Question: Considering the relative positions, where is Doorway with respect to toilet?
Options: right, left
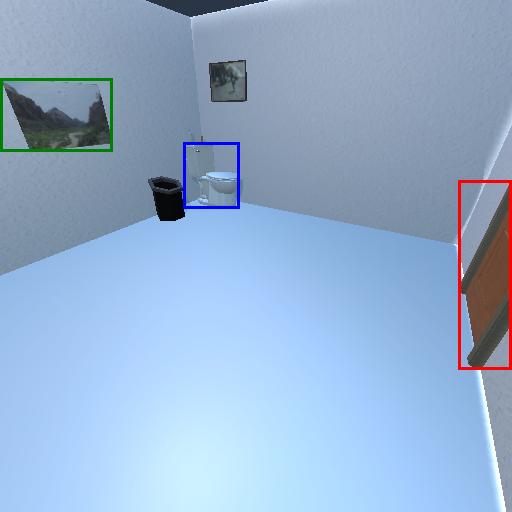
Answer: right